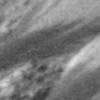
Label: change